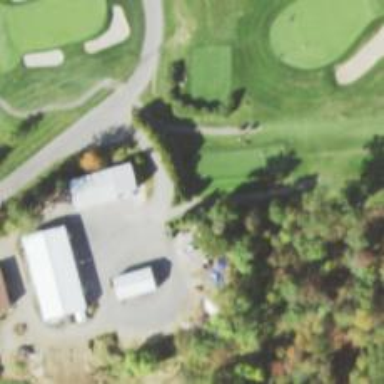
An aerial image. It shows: Path for both roads and golfers.